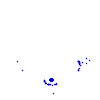
Particle: kaon